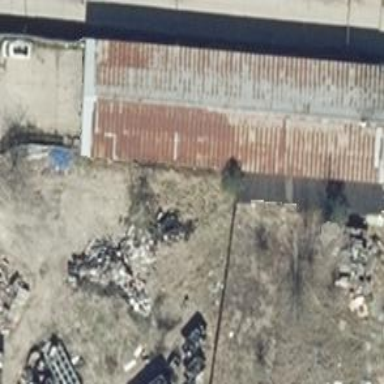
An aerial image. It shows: Industrial building.